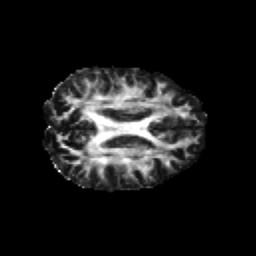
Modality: FA
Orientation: axial
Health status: healthy
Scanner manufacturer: philips
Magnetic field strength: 3 T
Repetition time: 6.964 s
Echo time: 0.092 s